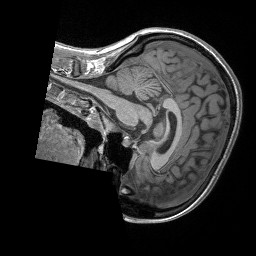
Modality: T1w
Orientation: sagittal
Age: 21
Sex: female
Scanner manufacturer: siemens
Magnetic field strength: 3 T
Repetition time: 1.56 s
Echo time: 0.00207 s